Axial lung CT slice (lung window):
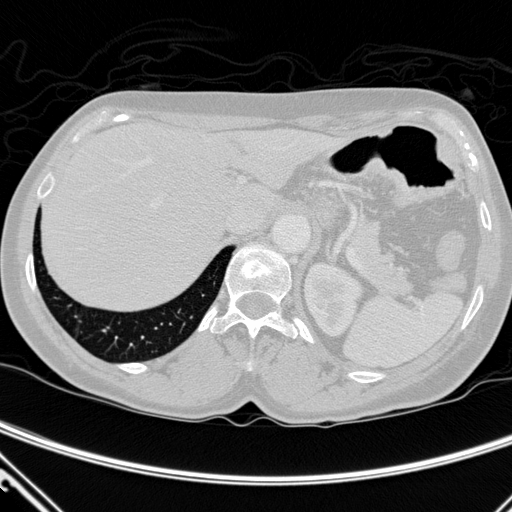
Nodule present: no